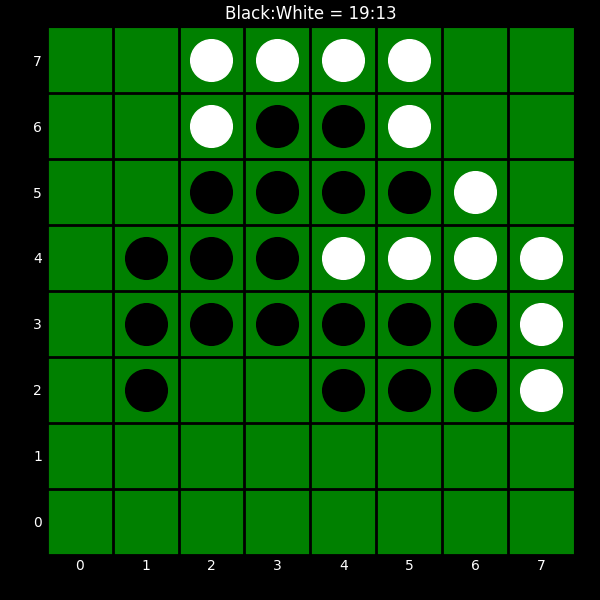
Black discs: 19
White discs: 13